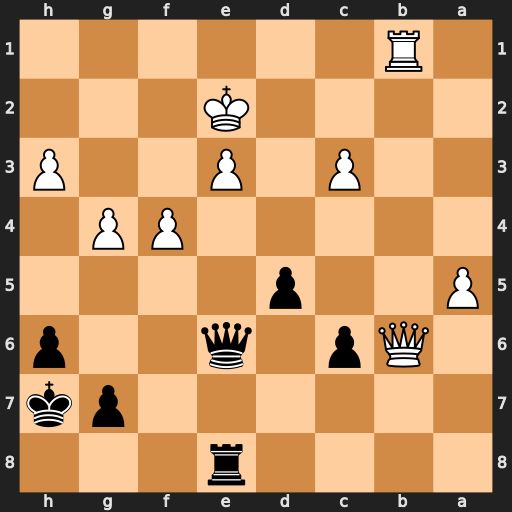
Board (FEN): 4r3/6pk/1Qp1q2p/P2p4/5PP1/2P1P2P/4K3/1R6
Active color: b
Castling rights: -
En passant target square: -
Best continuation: d4 Qxd4 Qa2+ Qd2 Qxb1 Qd3+ Qxd3+